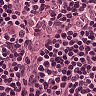
Metastatic tissue present: no